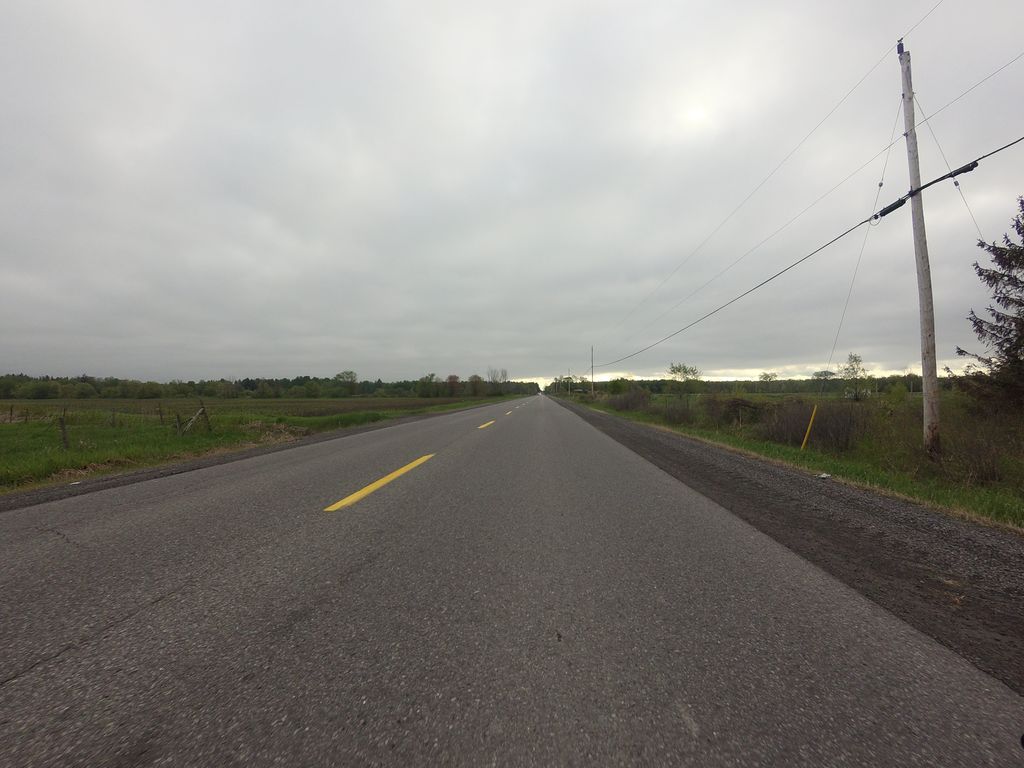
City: ottawa-gatineau